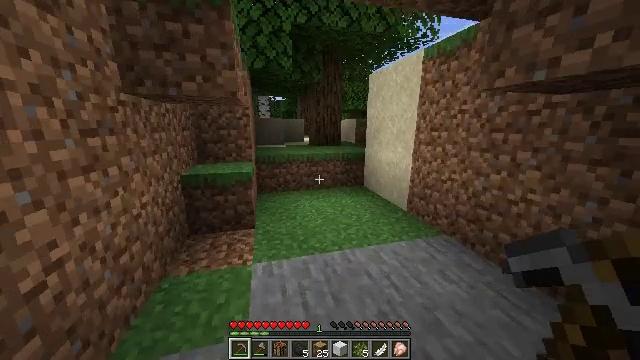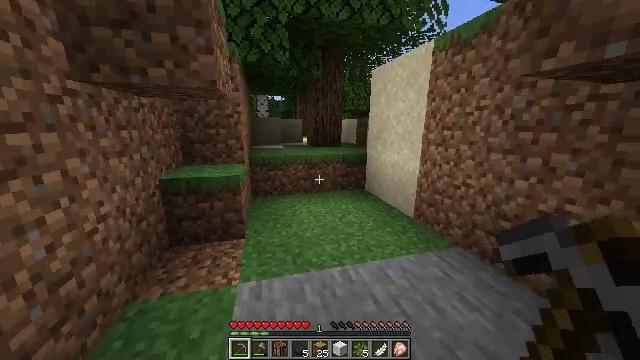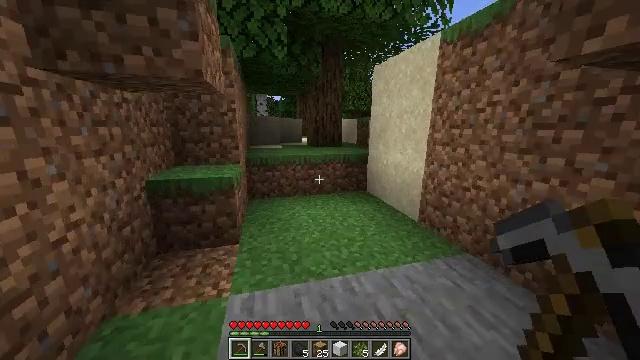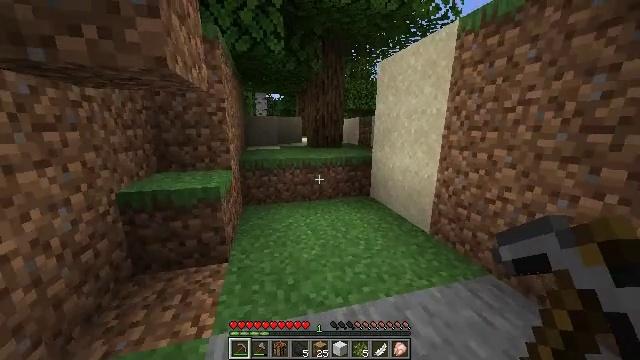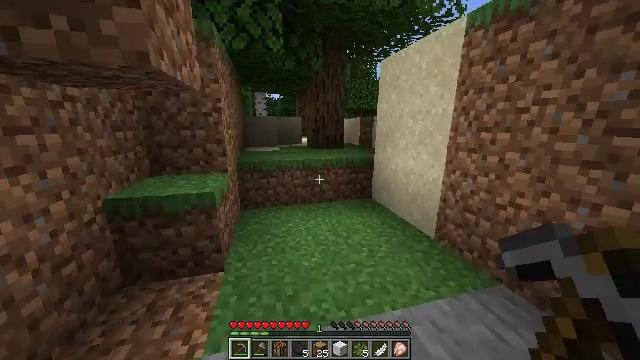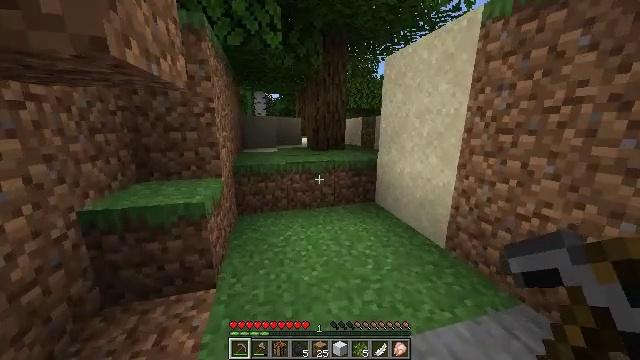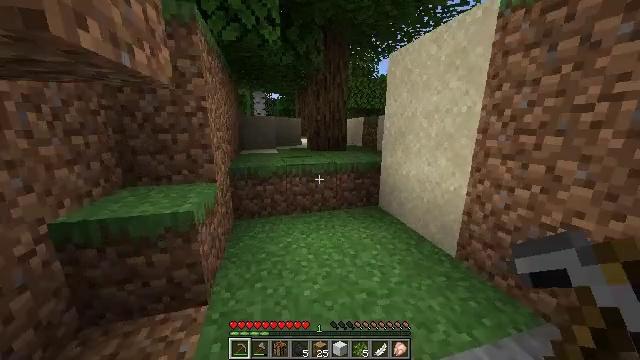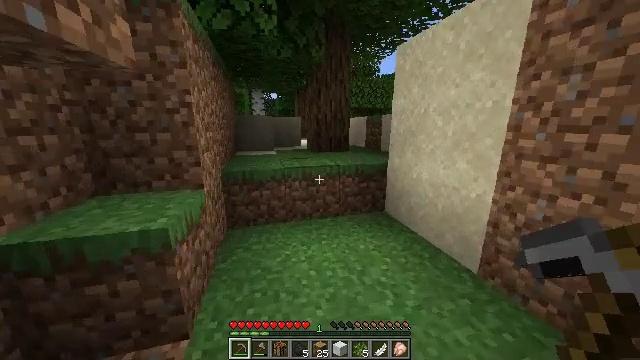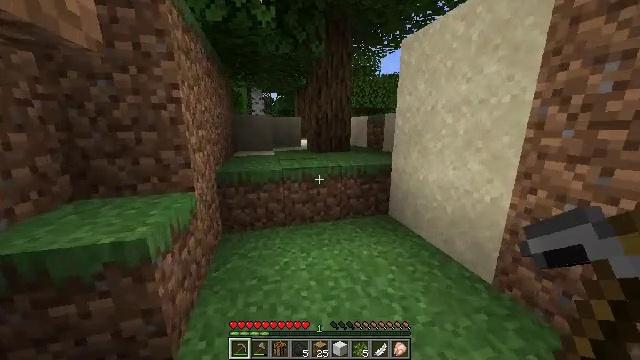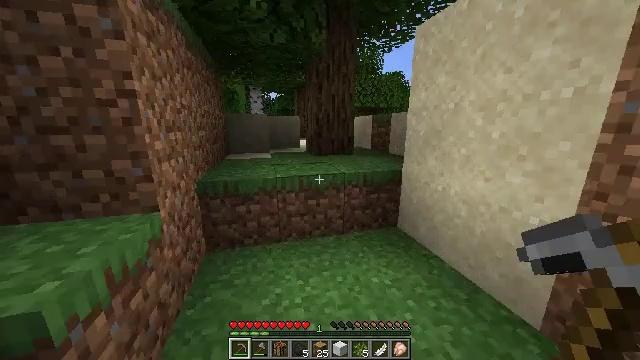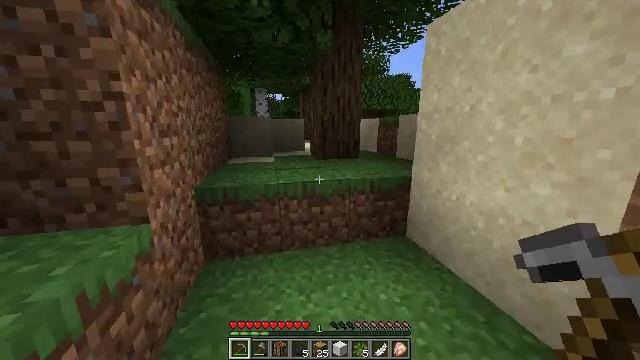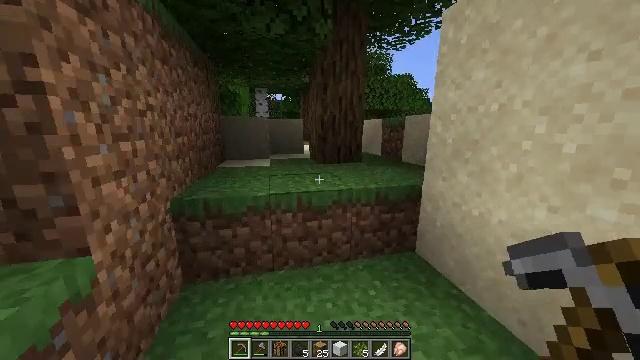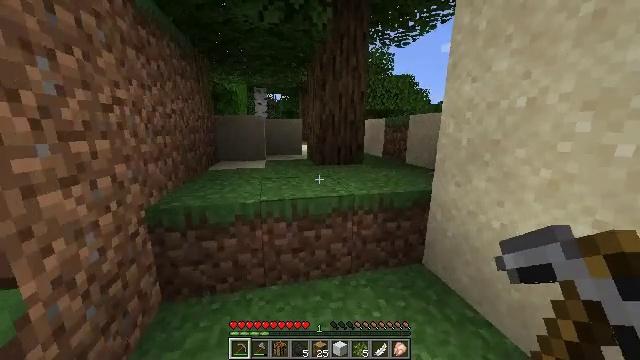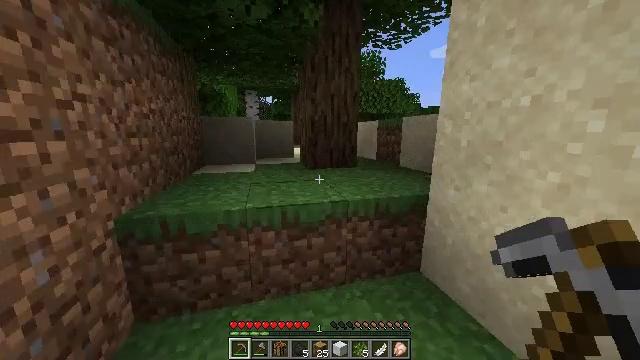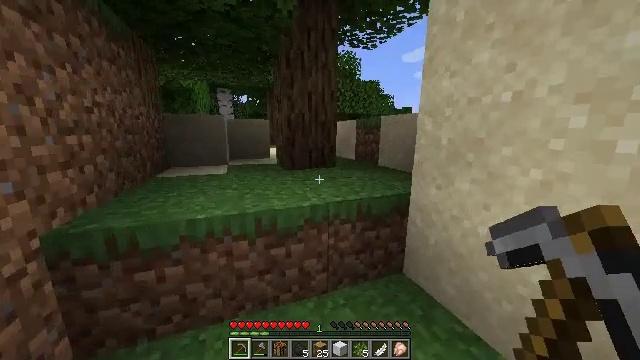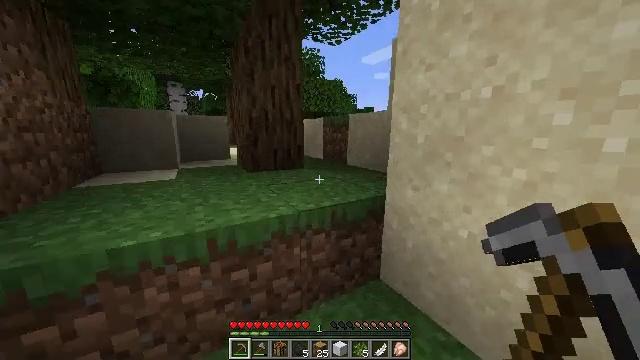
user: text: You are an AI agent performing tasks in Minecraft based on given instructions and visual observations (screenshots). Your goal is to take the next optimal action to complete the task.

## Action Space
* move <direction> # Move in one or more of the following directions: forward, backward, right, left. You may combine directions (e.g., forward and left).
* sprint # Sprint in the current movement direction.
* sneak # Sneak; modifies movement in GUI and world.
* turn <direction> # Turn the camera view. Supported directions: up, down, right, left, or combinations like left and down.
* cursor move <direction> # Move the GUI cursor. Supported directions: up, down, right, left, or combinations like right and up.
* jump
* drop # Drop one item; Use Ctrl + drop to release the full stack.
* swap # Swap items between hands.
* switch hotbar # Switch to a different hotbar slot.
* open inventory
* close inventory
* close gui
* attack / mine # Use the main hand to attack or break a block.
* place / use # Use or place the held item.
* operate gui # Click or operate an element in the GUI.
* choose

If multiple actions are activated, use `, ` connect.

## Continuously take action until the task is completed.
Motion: motion action
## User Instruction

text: Fish and kill the salmon.
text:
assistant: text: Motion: move forward, sprint
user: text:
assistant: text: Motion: move forward, sprint
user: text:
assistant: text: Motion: move forward, sprint
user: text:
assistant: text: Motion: move forward, sprint
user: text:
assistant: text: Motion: move forward, sprint
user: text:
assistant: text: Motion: move forward, sprint
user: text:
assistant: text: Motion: move forward, sprint
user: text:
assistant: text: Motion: move forward, sprint
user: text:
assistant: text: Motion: move forward, sprint
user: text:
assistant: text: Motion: move forward, sprint, turn left
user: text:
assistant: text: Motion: move forward, sprint
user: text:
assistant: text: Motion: move forward, sprint
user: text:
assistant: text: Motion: move forward, sprint, turn right
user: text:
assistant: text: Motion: move forward, sprint, turn right
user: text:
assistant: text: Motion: move forward, sprint, turn right
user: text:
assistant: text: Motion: move forward, sprint, turn right, jump
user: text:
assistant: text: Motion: move forward, sprint, jump
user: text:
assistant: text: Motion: move forward, sprint, jump
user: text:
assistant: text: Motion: move forward, sprint, jump
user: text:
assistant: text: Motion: move forward, sprint, turn right, jump
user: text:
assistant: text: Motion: move forward, sprint, turn right
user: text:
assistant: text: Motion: move forward, sprint, turn right
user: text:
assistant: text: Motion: move forward, sprint, turn right
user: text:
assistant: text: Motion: move forward, sprint, jump
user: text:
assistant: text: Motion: move forward, sprint, jump
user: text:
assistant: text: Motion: move forward and move right, sprint, jump
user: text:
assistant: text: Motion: move forward and move right, sprint, jump
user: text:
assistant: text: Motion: move forward and move right, sprint, jump
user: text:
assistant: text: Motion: move forward and move right, sprint
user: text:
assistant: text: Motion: move forward and move right, sprint